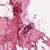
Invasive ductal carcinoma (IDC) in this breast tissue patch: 0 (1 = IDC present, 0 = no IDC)